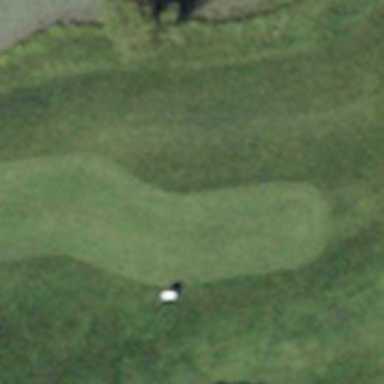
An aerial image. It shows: Grass area designated as golf tee.